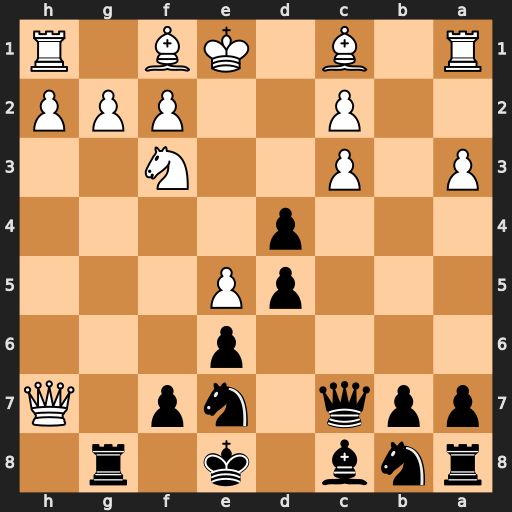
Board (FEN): rnb1k1r1/ppq1np1Q/4p3/3pP3/3p4/P1P2N2/2P2PPP/R1B1KB1R
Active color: b
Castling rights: KQq
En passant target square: -
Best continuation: Qxc3+ Kd1 Qxa1